Field crop: tomato
Growth stage: 1
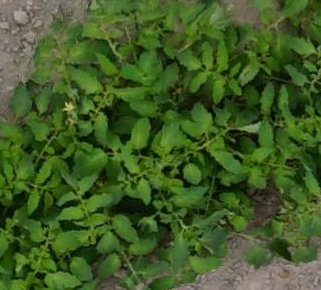
Species: tomato